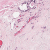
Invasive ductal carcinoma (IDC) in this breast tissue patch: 0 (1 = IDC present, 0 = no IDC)